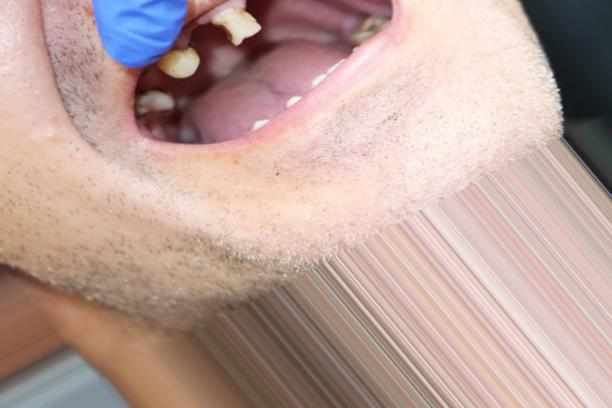
Condition: Caries